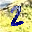
Label: 2